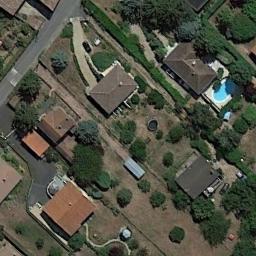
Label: medium_residential